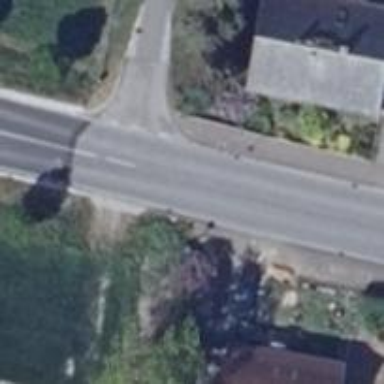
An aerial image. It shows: Asphalt road classified as primary highway.